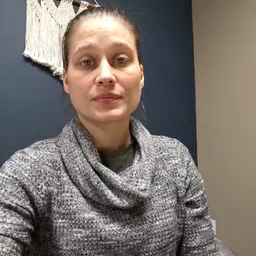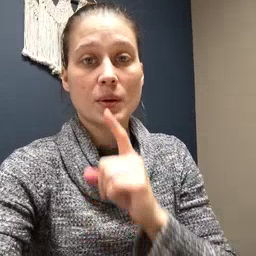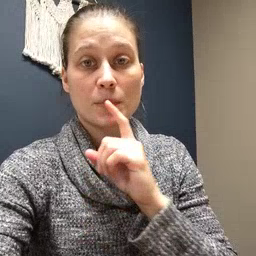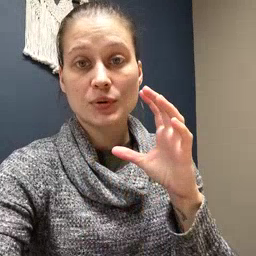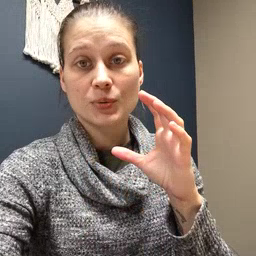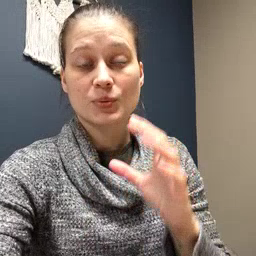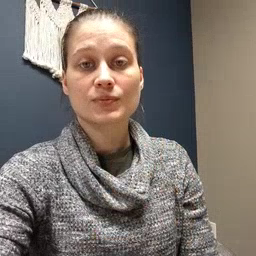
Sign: balloon